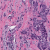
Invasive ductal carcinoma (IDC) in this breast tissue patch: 0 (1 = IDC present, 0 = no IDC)